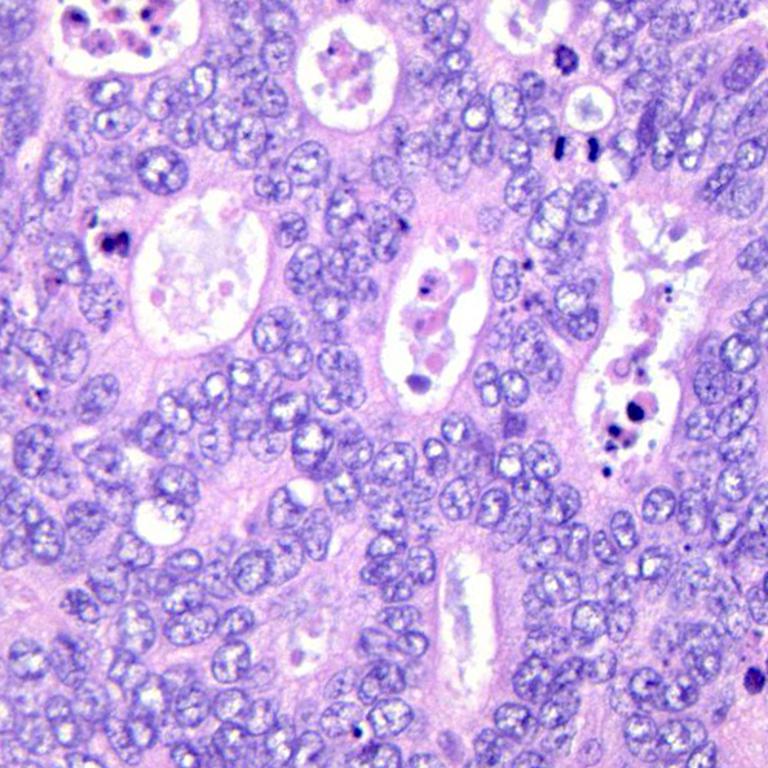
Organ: colon
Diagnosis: adenocarcinomas